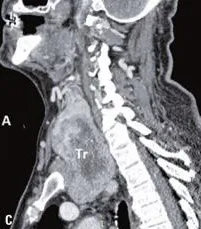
Sagittal. Neck computed tomography images with contrast. Deviated trachea, obliterated internal jugulary vein and substernal extention of the thyroid can be observed.
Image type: radiology (ct)